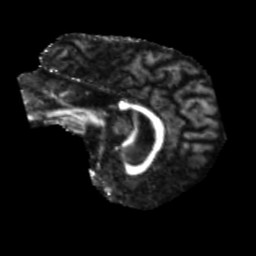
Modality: FA
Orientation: sagittal
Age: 58
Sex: female
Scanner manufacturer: siemens
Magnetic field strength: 3 T
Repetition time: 5.25 s
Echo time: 0.08 s